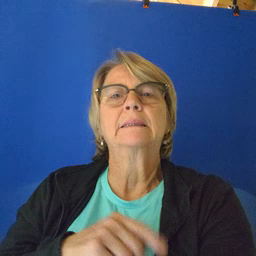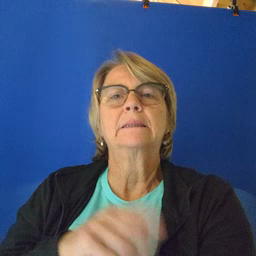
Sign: penny